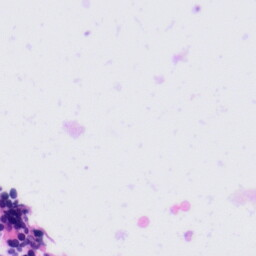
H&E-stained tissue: Tonsil